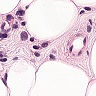
Metastatic tissue present: yes